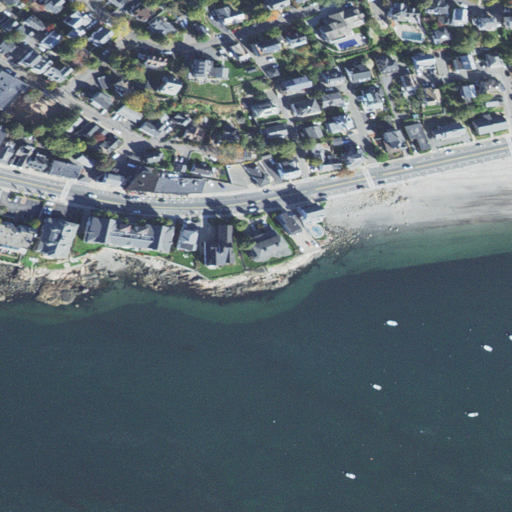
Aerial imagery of cape in Massachusetts named Blaney Rock containing open water, high intensity development, medium intensity development, and low intensity development